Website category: sports
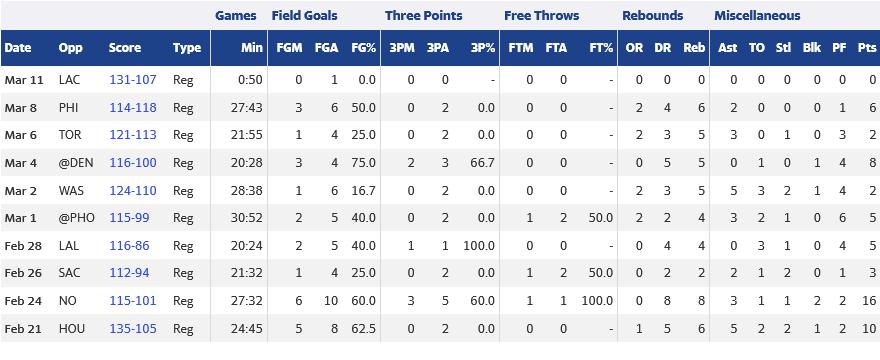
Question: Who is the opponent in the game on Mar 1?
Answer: PHO

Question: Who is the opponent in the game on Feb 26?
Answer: SAC

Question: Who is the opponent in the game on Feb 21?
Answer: HOU

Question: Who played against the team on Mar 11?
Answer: LAC

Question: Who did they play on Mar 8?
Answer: PHI

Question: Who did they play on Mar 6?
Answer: TOR

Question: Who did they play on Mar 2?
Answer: WAS

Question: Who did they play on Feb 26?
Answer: SAC

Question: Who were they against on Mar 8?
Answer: PHI

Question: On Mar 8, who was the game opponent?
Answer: PHI

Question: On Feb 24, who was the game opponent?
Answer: NO

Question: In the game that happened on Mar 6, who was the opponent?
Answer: TOR

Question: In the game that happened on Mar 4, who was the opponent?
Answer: DEN

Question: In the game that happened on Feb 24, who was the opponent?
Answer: NO

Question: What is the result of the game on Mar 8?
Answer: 114-118

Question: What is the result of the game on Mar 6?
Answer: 121-113

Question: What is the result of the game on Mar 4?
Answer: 116-100

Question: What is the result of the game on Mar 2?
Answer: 124-110

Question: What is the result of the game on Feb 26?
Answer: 112-94

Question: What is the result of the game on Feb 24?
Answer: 115-101

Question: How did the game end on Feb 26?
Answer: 112-94

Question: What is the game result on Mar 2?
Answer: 124-110

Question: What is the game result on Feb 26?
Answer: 112-94

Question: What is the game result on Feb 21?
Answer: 135-105

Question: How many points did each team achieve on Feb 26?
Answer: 112-94

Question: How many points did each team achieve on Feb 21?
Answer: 135-105

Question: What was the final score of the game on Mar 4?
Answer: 116-100

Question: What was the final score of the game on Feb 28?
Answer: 116-86

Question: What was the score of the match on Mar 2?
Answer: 124-110

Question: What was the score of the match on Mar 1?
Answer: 115-99

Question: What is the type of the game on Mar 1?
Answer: Reg

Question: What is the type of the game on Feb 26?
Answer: Reg

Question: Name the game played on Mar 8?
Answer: Reg

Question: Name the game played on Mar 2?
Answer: Reg

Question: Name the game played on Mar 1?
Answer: Reg

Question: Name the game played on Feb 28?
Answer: Reg

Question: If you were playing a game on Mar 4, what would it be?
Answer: Reg

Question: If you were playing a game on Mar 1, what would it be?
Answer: Reg

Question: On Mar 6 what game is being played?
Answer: Reg

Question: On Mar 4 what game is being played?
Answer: Reg

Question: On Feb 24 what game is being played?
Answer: Reg

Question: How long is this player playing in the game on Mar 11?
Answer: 0:50

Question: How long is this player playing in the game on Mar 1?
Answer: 30:52

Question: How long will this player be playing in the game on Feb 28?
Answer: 20:24

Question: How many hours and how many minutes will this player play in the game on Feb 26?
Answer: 21:32

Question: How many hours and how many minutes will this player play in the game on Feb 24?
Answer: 27:32

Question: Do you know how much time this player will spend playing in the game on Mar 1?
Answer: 30:52

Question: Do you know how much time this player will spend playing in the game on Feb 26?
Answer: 21:32

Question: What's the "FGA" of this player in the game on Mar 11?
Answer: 1

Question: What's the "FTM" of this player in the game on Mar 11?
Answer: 0

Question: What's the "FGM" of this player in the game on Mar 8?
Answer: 3

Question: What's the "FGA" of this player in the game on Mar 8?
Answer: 6

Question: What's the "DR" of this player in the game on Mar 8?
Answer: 4

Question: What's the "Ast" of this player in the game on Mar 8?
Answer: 2

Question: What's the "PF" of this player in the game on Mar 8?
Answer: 1

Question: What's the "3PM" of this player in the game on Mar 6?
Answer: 0

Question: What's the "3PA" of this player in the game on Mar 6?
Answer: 2

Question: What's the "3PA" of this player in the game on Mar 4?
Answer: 3

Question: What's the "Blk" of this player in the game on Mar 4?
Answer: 1

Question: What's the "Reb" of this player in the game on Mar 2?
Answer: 5

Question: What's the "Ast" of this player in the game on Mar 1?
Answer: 3

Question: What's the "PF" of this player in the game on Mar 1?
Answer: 6

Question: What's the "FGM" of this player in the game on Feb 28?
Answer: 2

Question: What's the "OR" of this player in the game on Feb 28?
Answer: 0